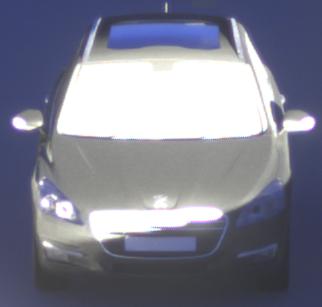
Make: Peugeot
Model: 508 SW 120 VTi
Detailed model: 508 (I) SW
Model produced from: 2011/03
Model produced until: 2014/05
Doors: 5
Color: gray
Road condition: dry road
Daytime: sunrise or sunset
Contrast: high contrast